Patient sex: F
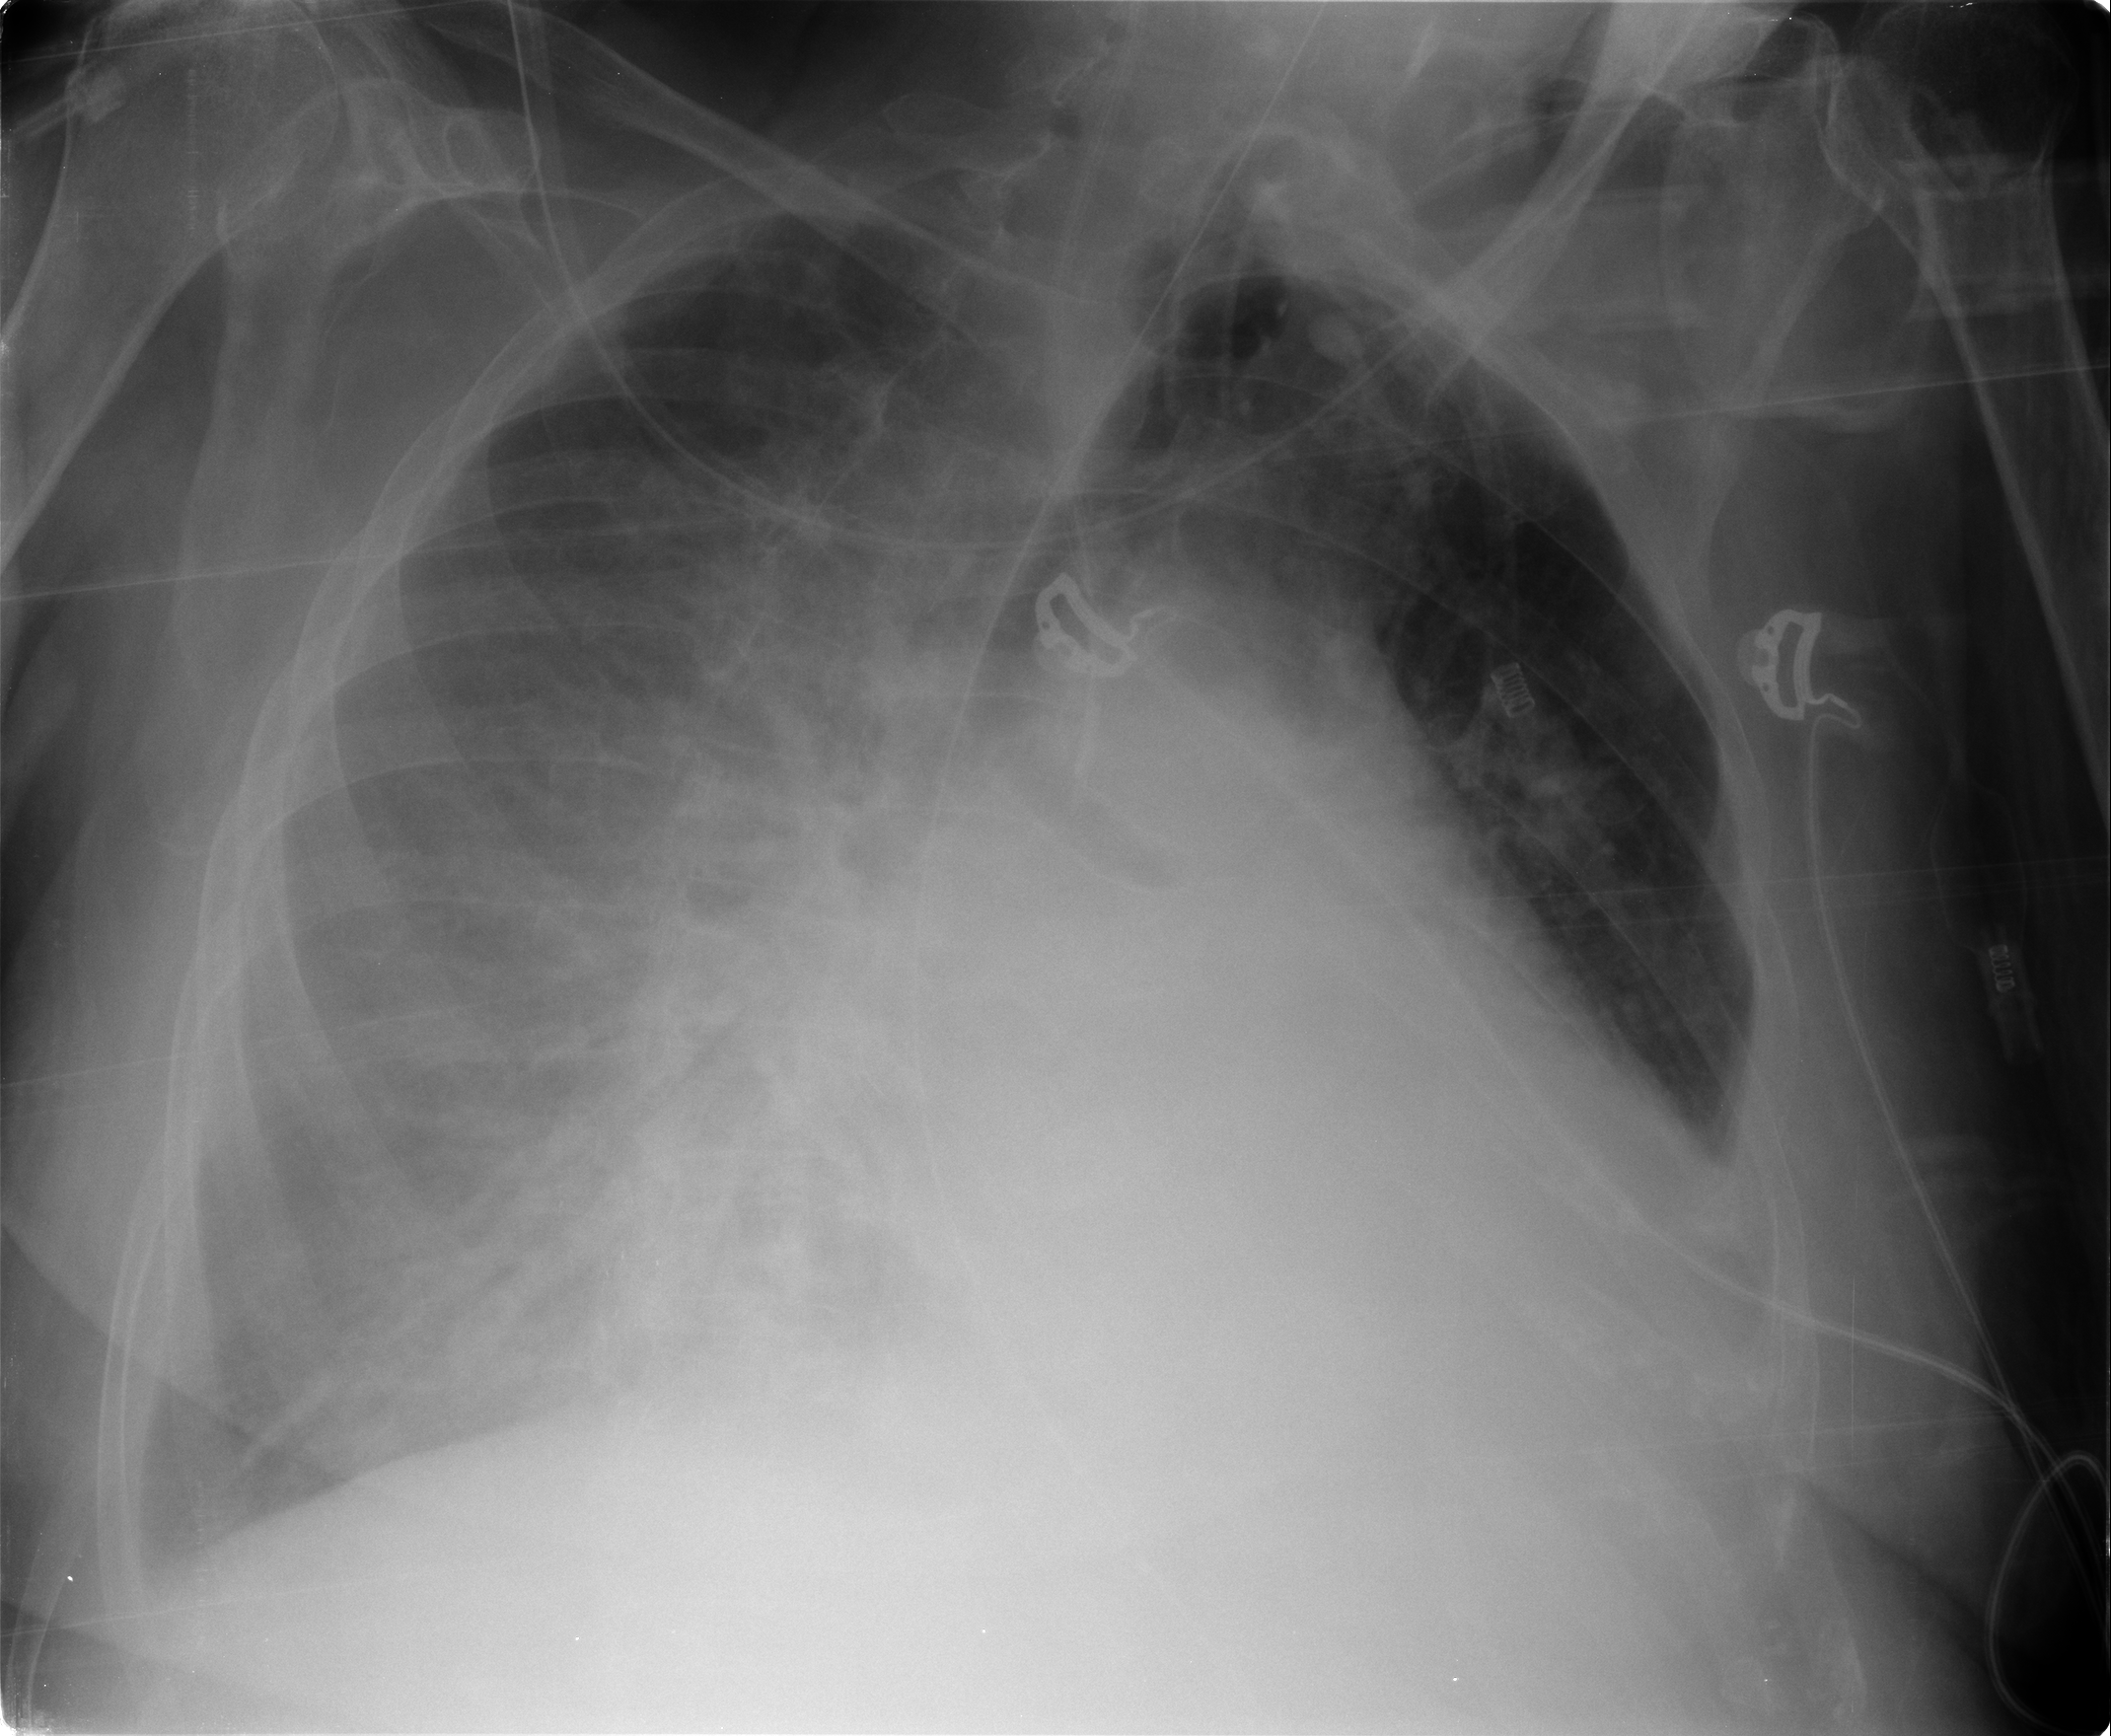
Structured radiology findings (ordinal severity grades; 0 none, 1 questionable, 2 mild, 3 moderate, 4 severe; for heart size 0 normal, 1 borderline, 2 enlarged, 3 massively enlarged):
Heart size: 2
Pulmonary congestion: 0
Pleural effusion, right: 3
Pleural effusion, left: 2
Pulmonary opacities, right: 2
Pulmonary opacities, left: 0
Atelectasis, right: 2
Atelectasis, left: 1